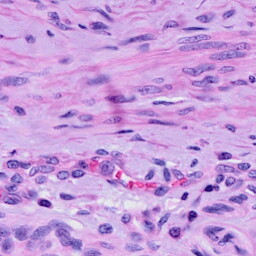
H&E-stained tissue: Cervix